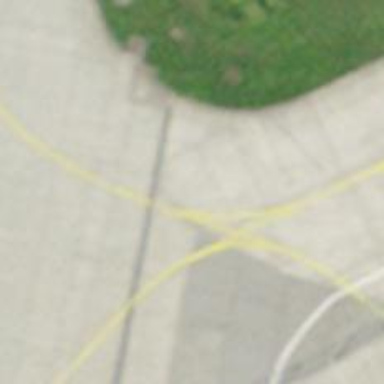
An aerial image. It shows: View of taxiway at the airport.